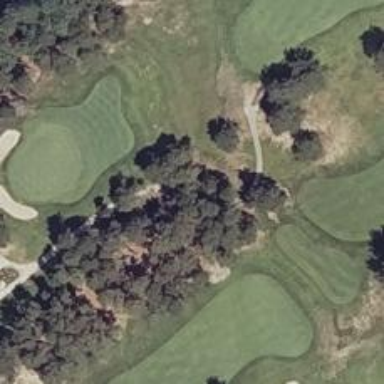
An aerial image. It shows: Path for golf carts.